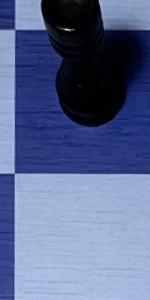
Label: Empty